Field crop: maize
Growth stage: 1
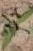
Species: atriplex